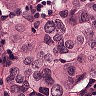
Metastatic tissue present: yes